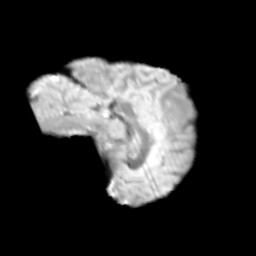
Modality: T2w
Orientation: sagittal
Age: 13
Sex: male
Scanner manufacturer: siemens
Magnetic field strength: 3 T
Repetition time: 3.8 s
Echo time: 0.07 s